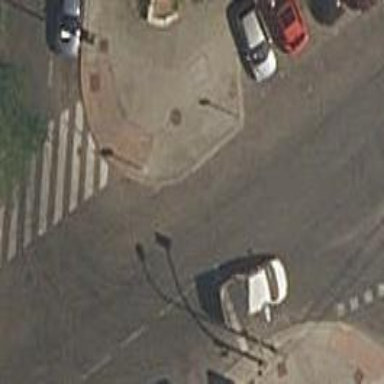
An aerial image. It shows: Road with traffic signals.